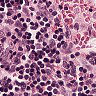
Metastatic tissue present: no